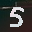
Label: 5